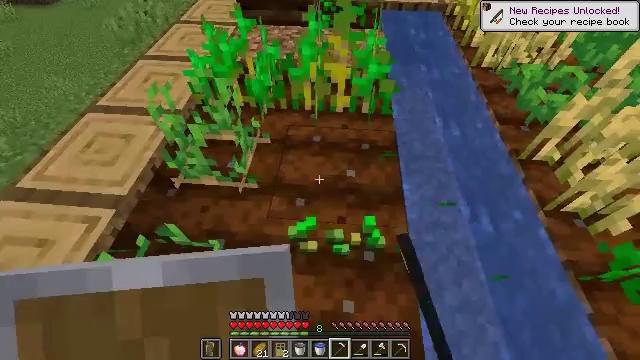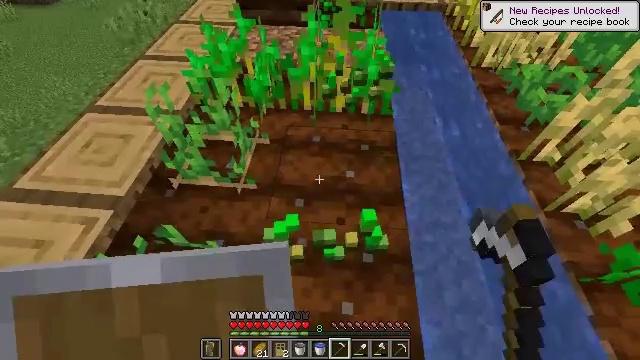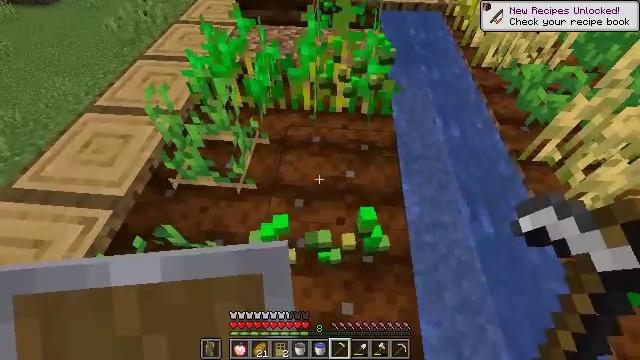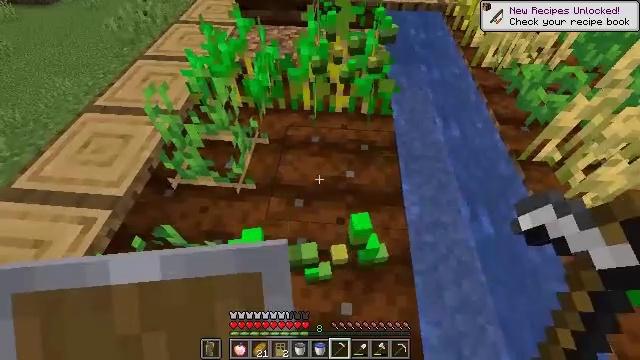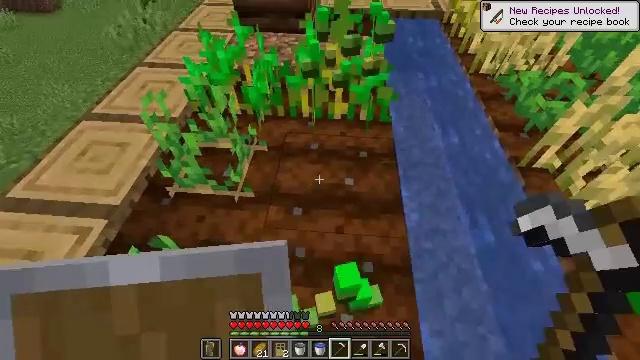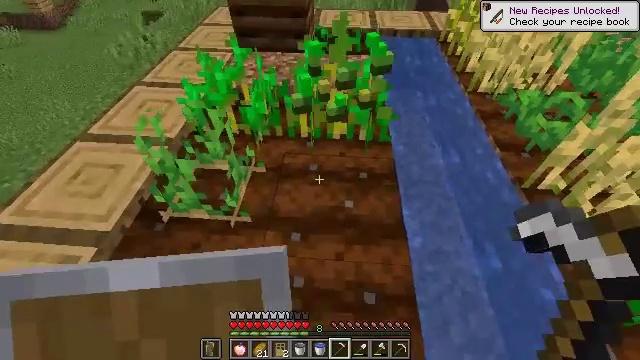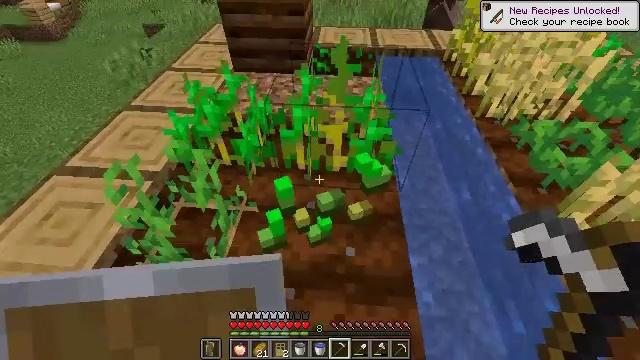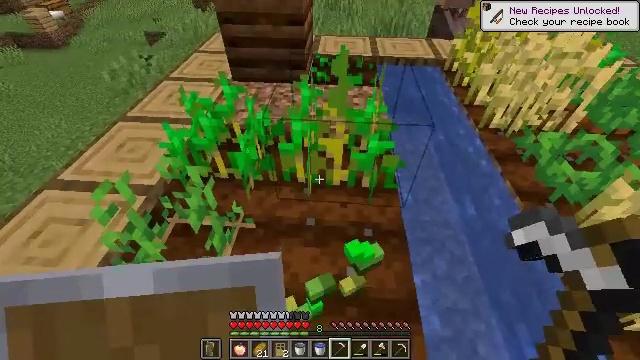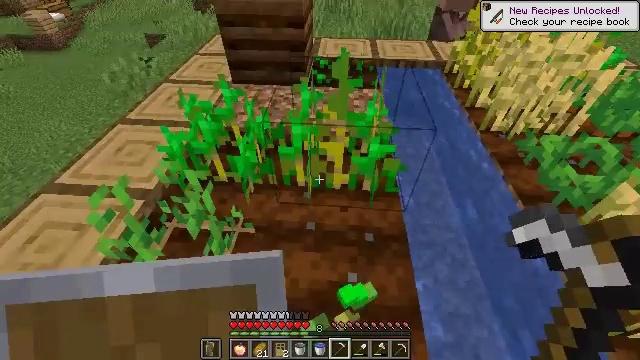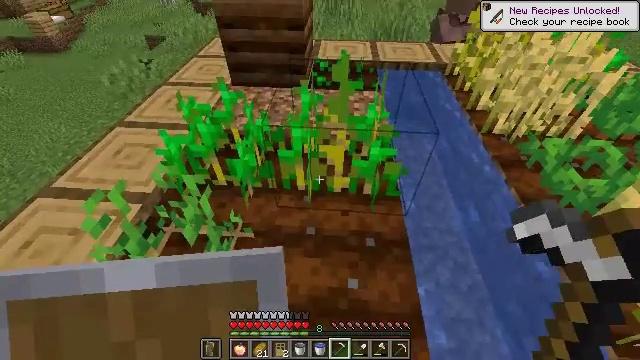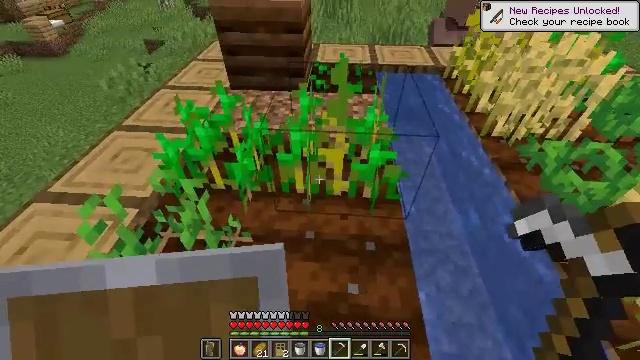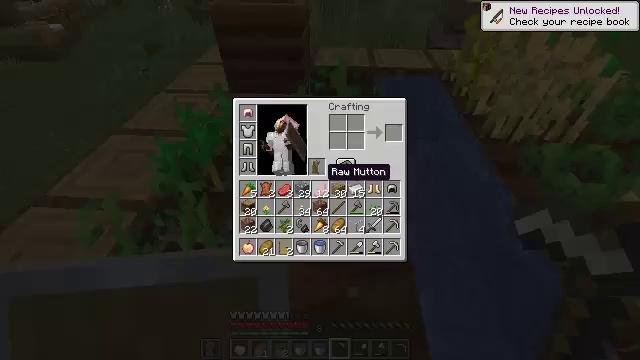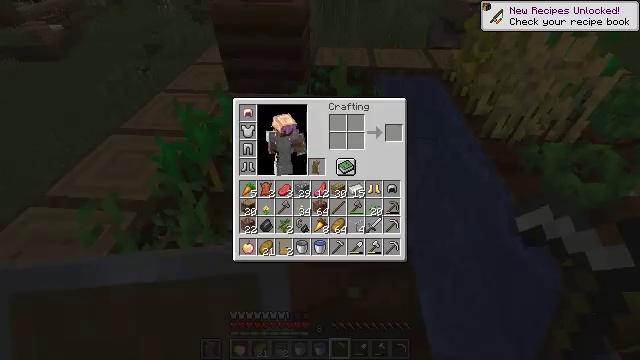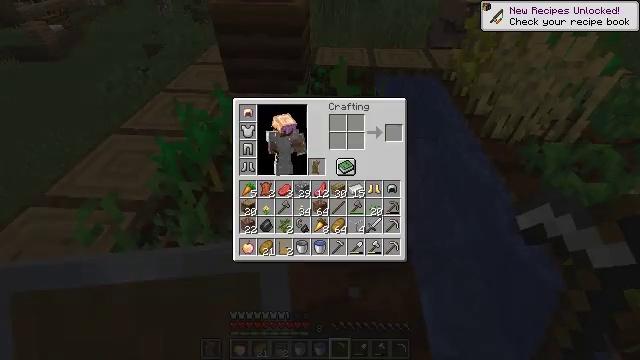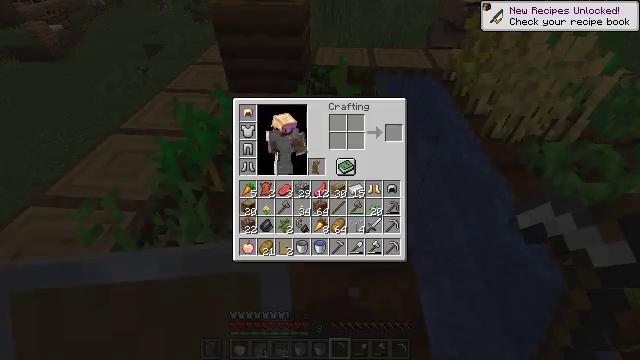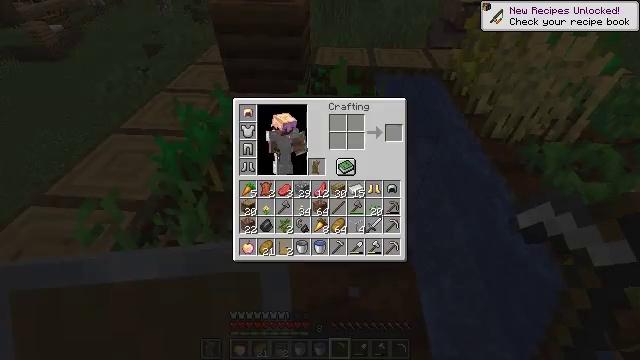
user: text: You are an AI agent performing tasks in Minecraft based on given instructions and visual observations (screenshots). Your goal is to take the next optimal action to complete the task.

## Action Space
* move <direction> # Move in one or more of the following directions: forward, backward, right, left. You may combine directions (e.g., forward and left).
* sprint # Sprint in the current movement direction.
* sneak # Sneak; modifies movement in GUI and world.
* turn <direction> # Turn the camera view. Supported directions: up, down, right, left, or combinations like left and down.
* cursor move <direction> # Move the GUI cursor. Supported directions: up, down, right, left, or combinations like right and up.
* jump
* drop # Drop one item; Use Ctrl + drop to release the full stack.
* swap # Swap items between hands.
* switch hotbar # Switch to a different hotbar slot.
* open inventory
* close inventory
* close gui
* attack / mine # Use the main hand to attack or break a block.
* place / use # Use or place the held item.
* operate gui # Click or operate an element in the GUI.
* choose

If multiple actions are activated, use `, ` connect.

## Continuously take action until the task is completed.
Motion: motion action
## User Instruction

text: Retrieve carrots by attacking the plant.
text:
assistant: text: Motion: no_op
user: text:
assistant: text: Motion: no_op
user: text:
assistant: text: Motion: no_op
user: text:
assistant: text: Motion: move forward, turn up
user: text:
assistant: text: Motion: move forward, turn up
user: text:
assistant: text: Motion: move forward, turn up
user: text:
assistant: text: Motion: turn up
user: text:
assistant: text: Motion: no_op
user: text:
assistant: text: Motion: no_op
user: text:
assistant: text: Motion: no_op
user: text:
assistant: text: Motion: open inventory
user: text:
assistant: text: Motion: open inventory
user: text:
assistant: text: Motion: cursor move right and up, open inventory
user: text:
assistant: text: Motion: cursor move right and up
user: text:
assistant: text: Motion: no_op
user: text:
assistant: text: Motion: no_op
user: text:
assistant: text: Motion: no_op
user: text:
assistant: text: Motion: no_op
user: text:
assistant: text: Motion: close inventory
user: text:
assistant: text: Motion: turn right and up, close inventory
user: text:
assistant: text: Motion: turn right and up, close inventory
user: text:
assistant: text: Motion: move forward, turn right and up
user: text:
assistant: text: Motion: move forward, turn right and up
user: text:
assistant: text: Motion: move forward
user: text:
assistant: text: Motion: move forward
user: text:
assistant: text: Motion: move forward
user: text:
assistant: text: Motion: move forward and move left
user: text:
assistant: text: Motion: move forward and move left
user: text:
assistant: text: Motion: move left
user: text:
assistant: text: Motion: move left